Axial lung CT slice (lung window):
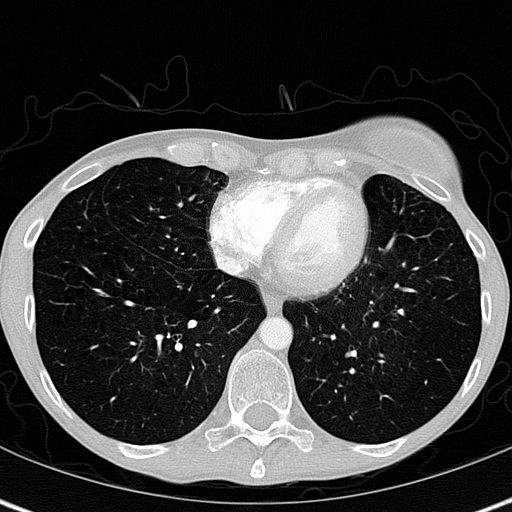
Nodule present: no